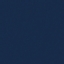
Land use / land cover: SeaLake